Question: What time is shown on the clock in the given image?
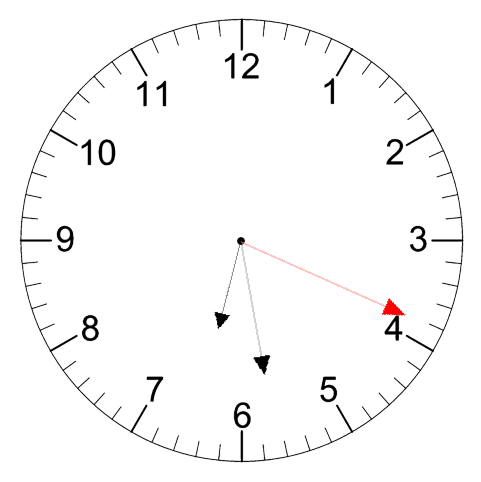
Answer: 06:28:19